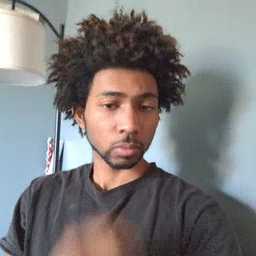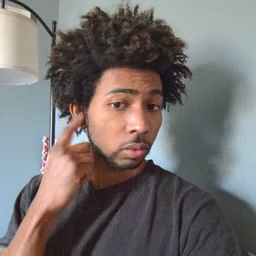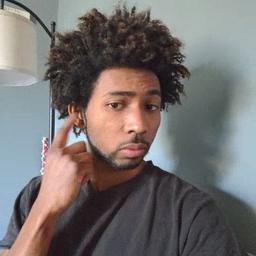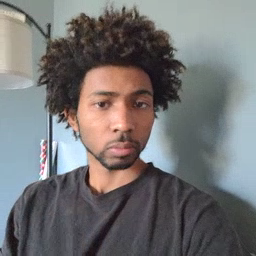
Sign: hear